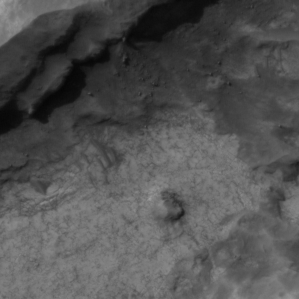
Label: non_frost